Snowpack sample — Buffalo Mountain, Silverthorne, Colorado, USA (1/25/25, 10:11 AM MST)
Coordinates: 39.6222, -106.1139
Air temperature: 22 °F
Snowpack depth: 110 cm
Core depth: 30 cm
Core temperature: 42.8 °F
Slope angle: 12°, slope face: 102°
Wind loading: high
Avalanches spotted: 0
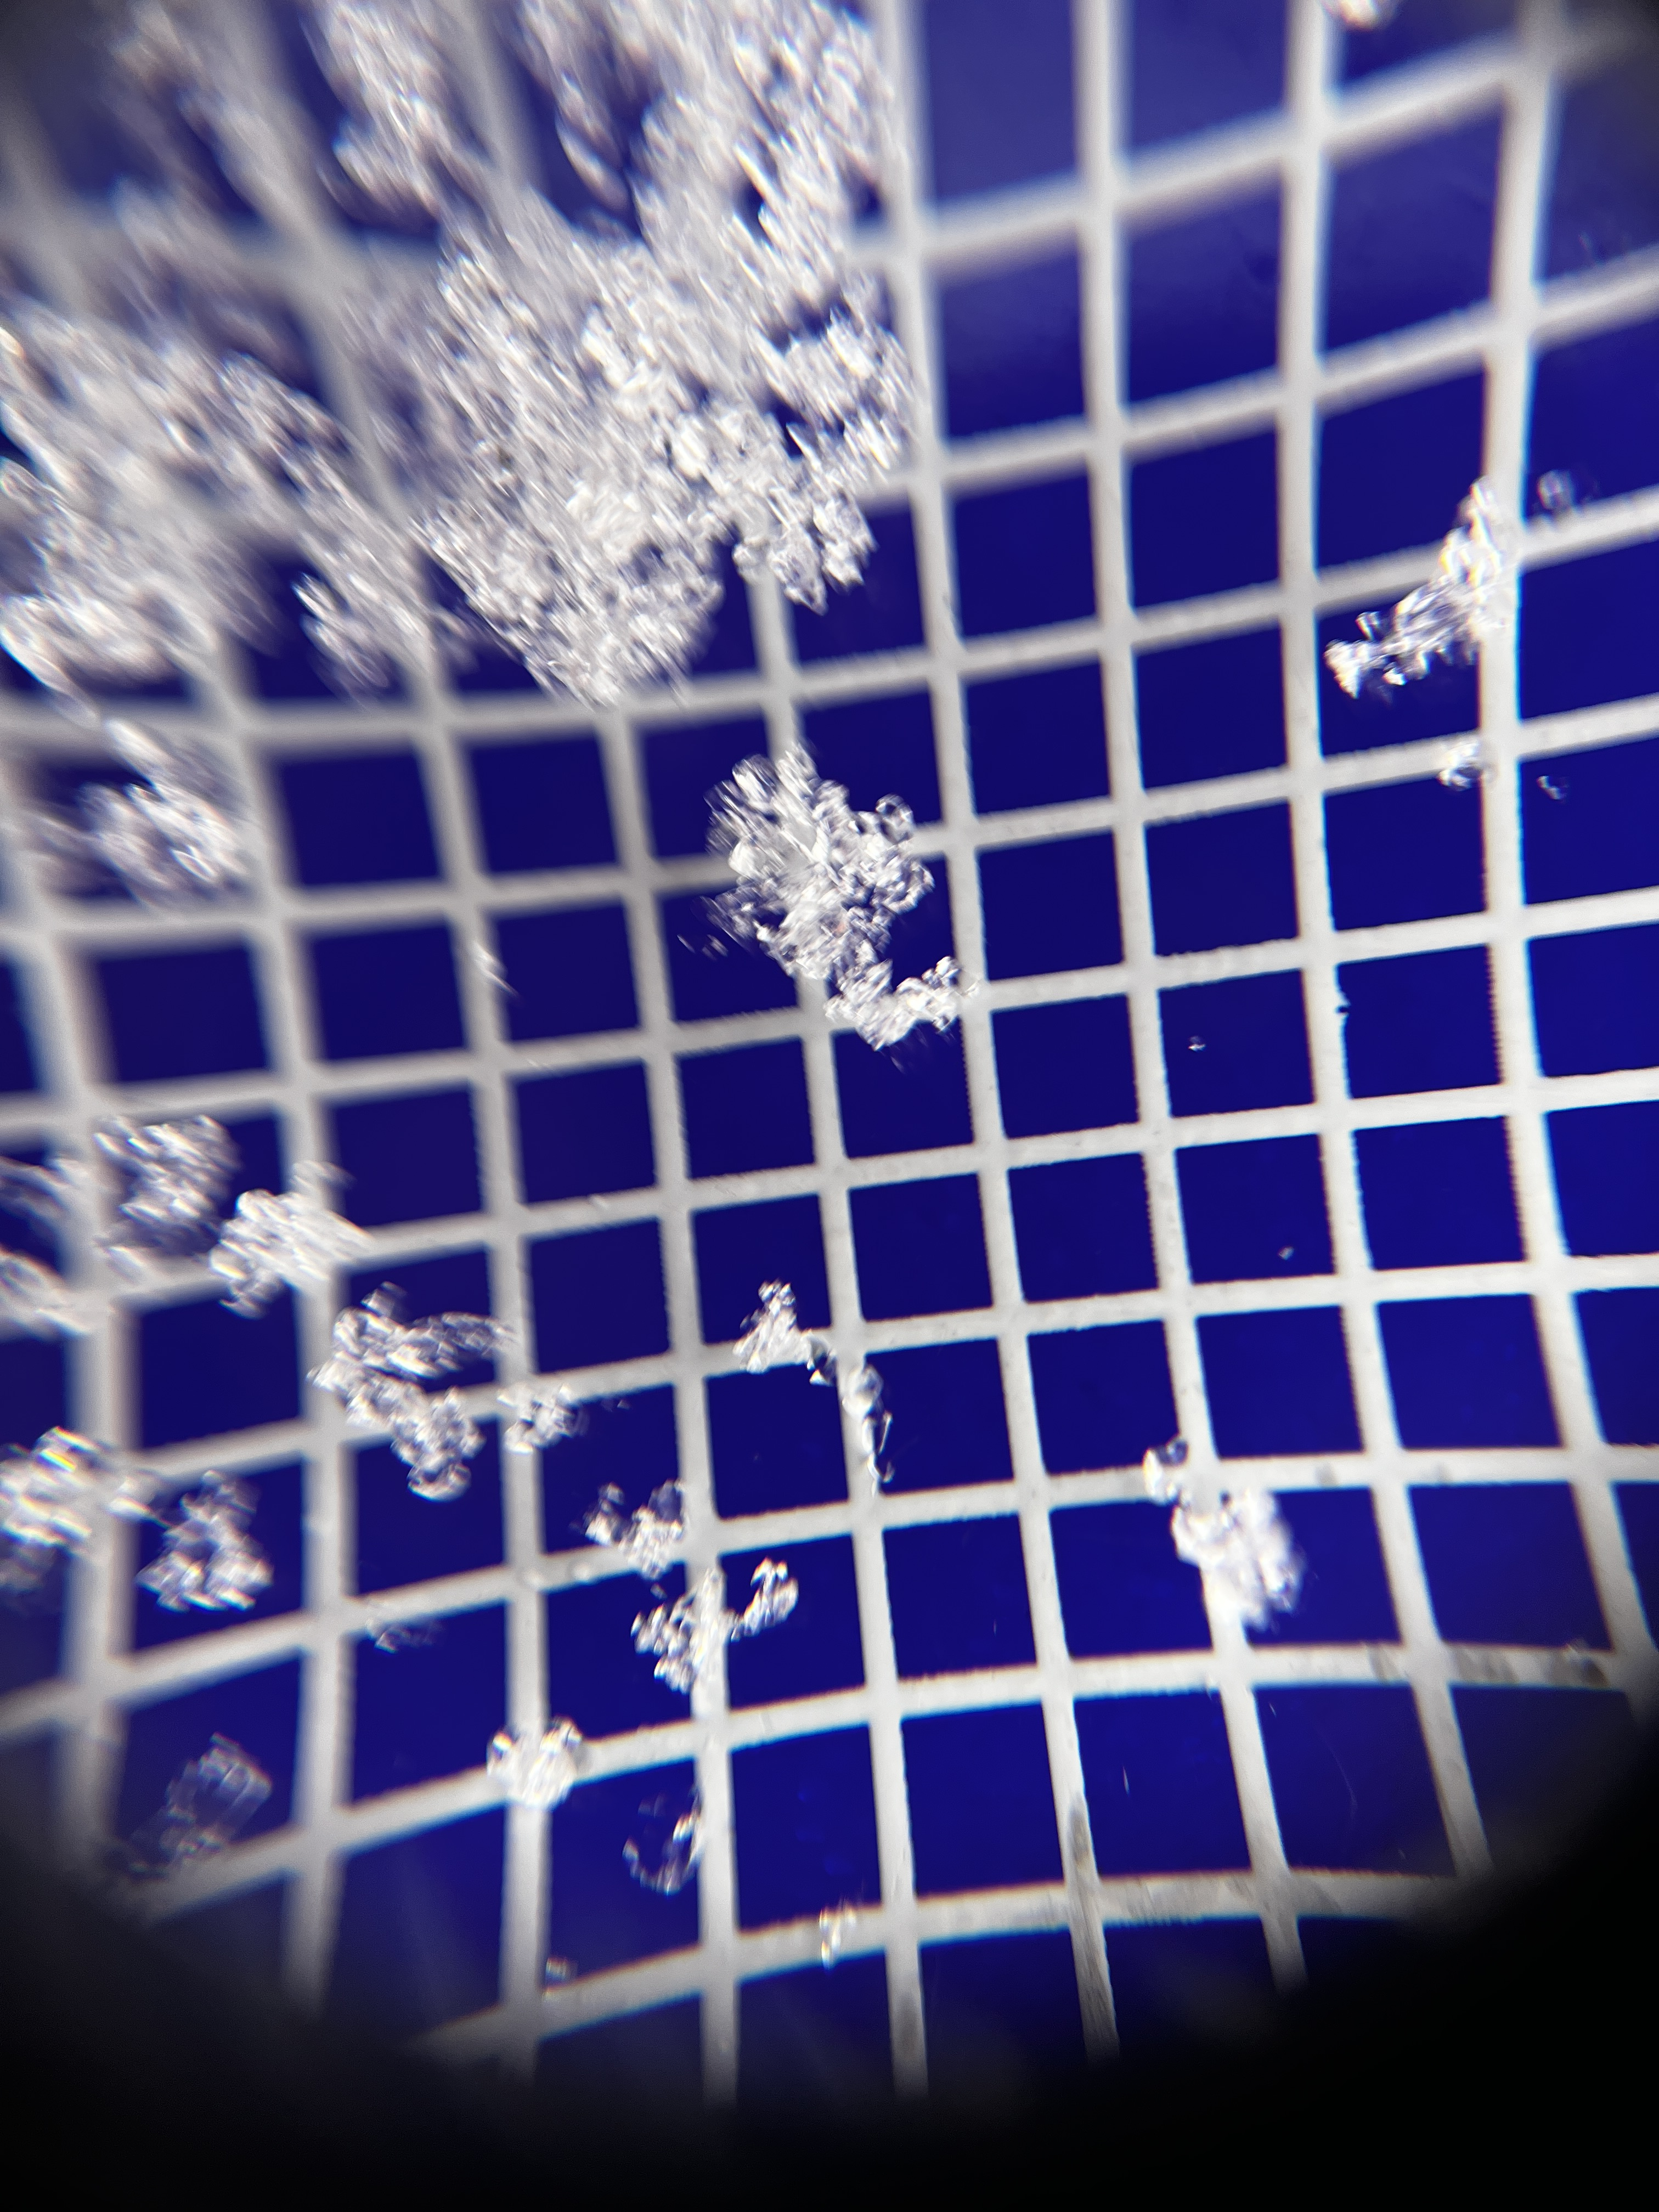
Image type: magnified_profile
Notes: No avalanches nearby, collected on the outskirts of a fire break 15 meters from the treeline, on way to Buffalo and Red Mountain